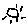
Label: sun